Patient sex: M
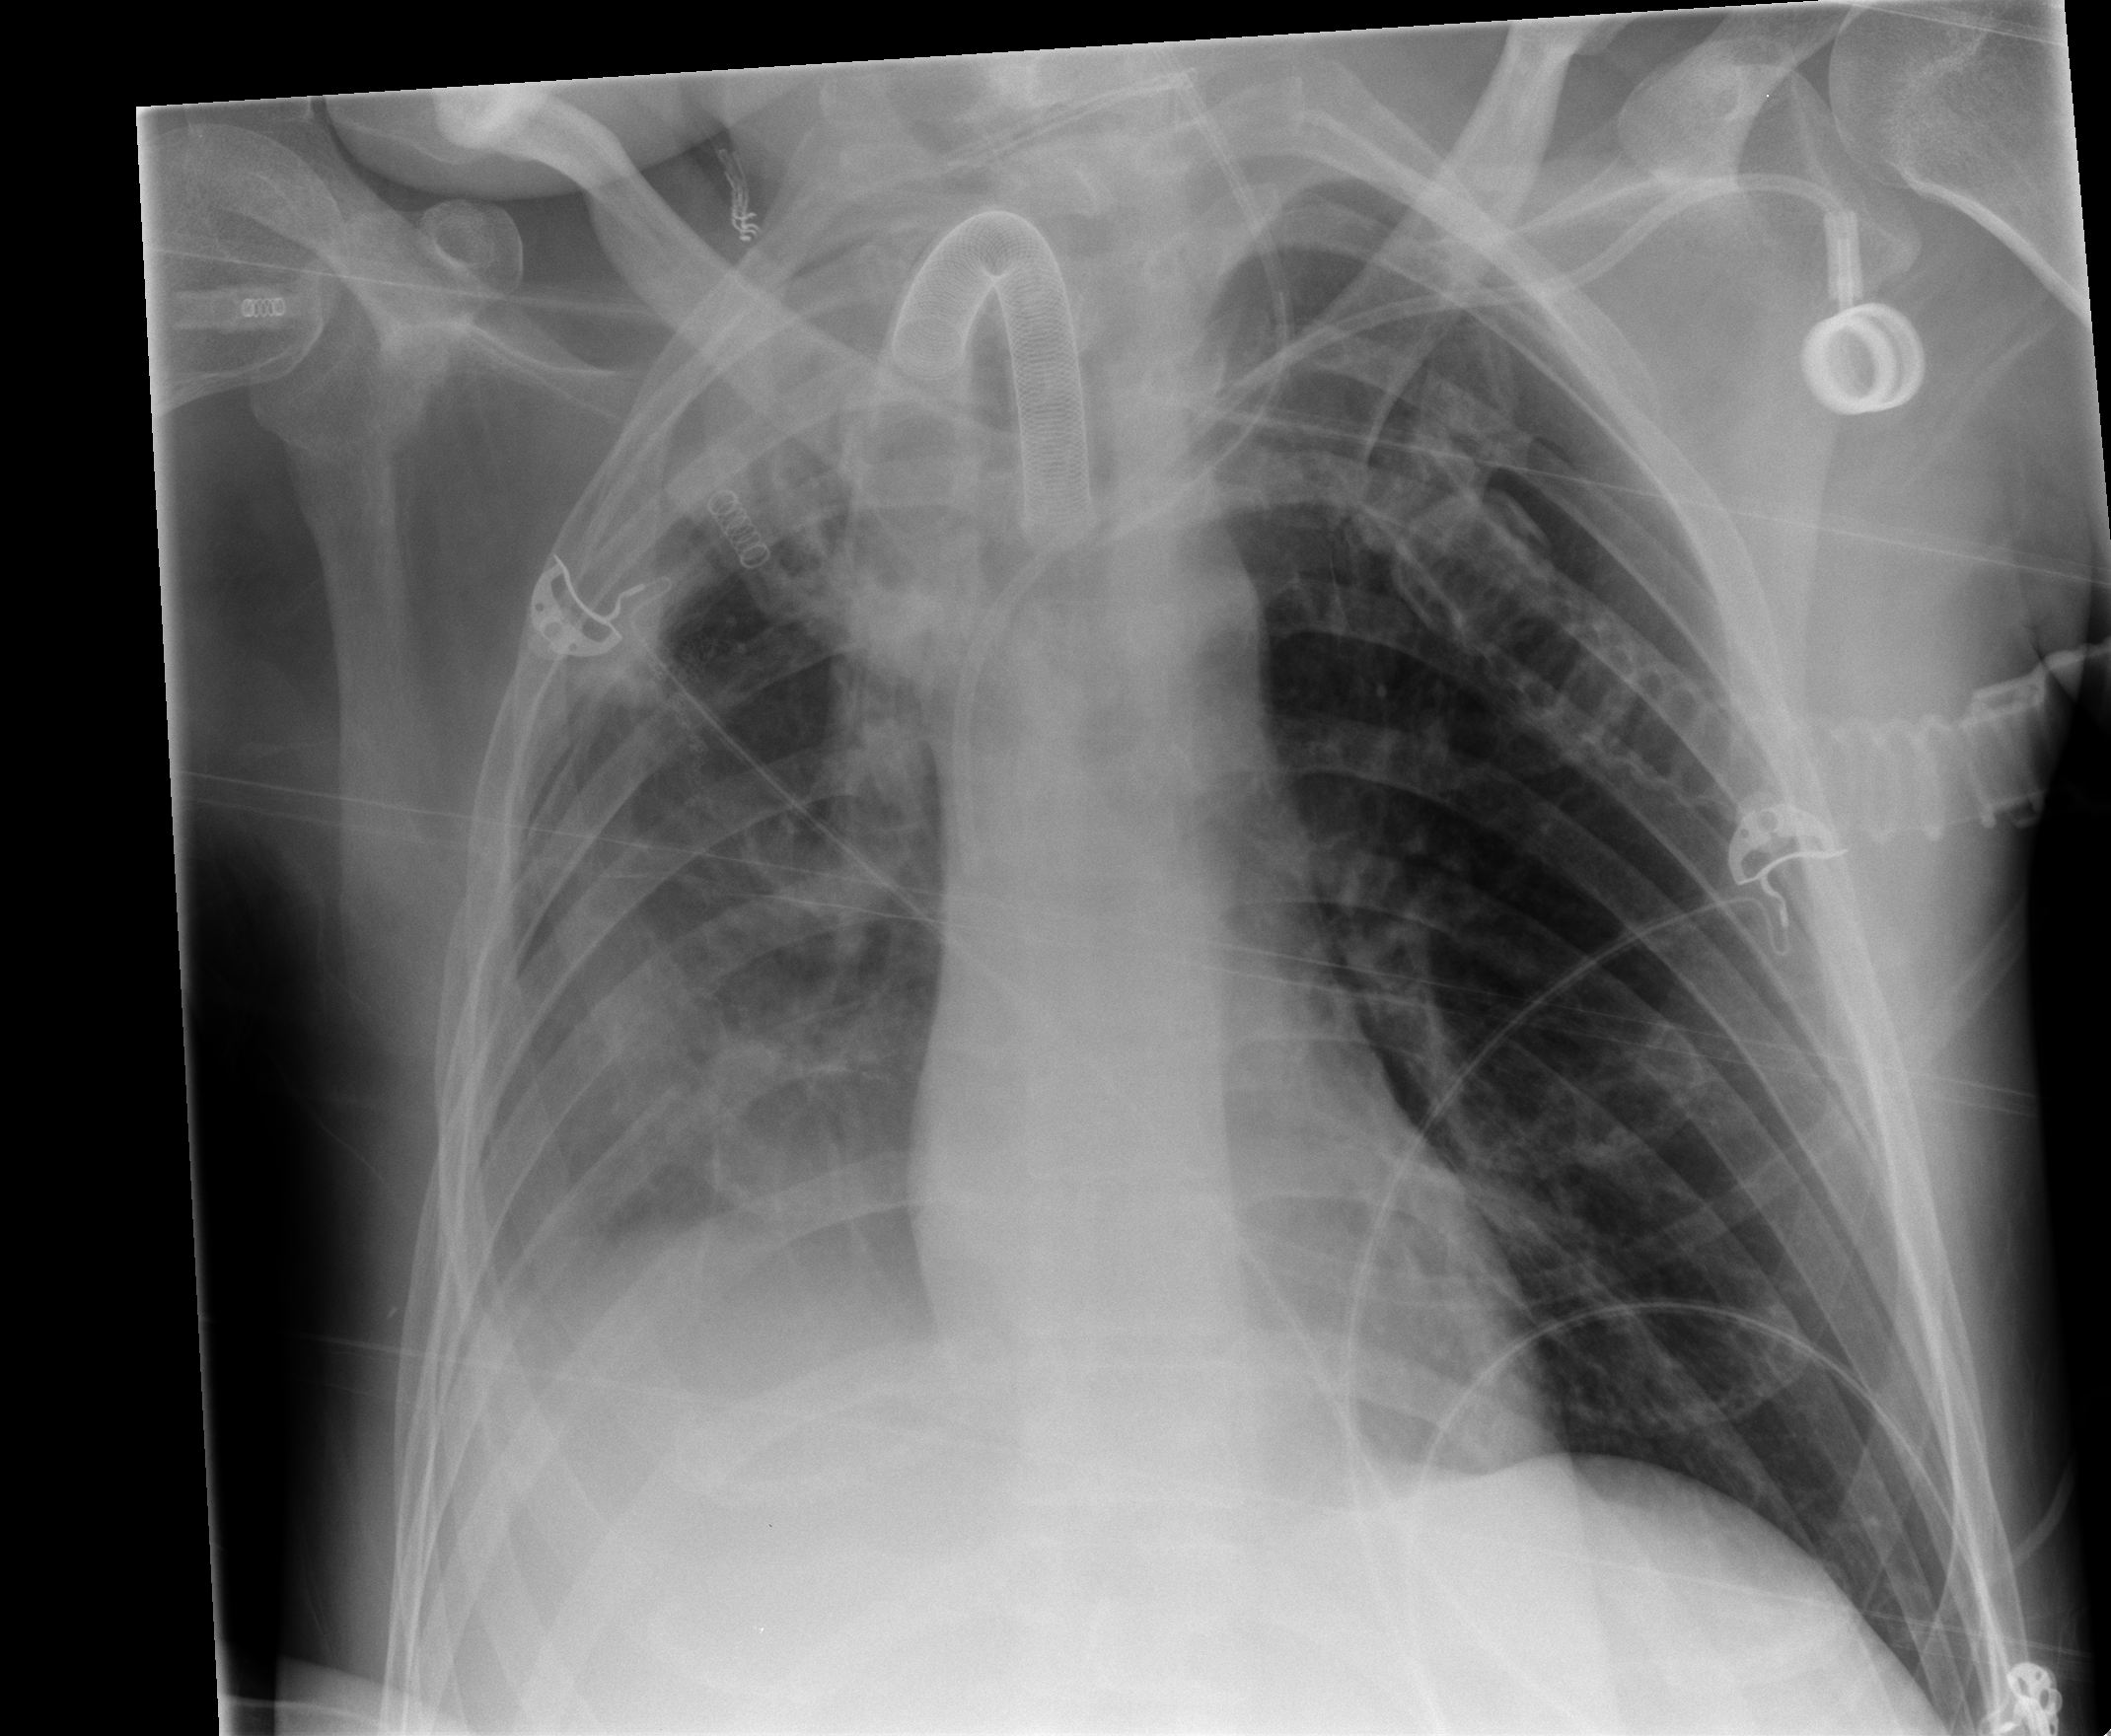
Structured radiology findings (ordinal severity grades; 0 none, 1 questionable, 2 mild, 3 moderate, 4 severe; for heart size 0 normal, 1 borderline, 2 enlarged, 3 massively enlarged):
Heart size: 0
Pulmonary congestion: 0
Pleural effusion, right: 3
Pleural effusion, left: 0
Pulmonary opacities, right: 2
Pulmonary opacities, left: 0
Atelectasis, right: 0
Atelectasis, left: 0